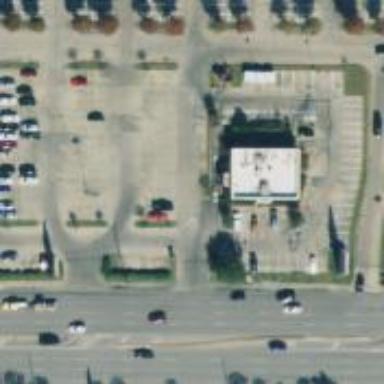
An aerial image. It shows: Parking space is available.